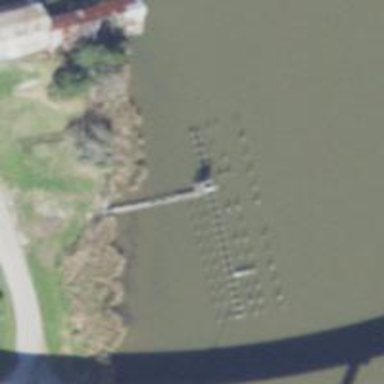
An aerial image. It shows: Commercial mooring pier.